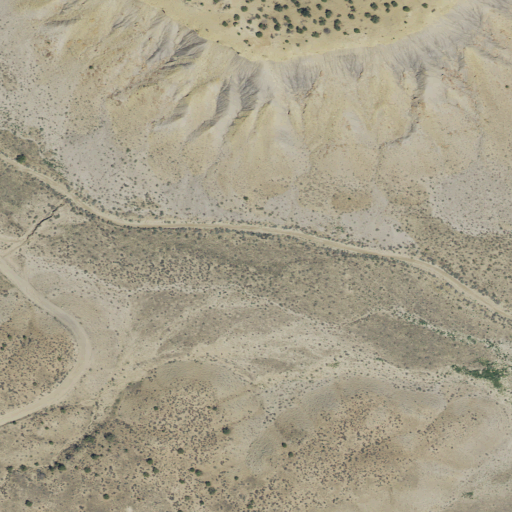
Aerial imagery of valley in Utah named San Arroyo Canyon containing shrub, grassland, and barren land